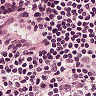
Metastatic tissue present: no